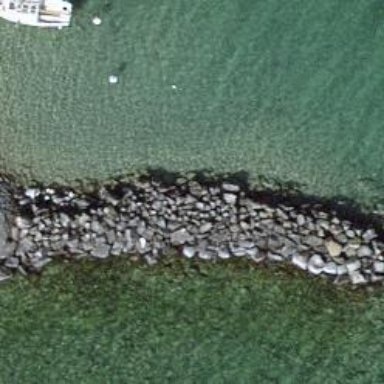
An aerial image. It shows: Man-made pier.